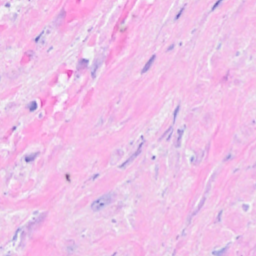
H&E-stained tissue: Breast